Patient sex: M
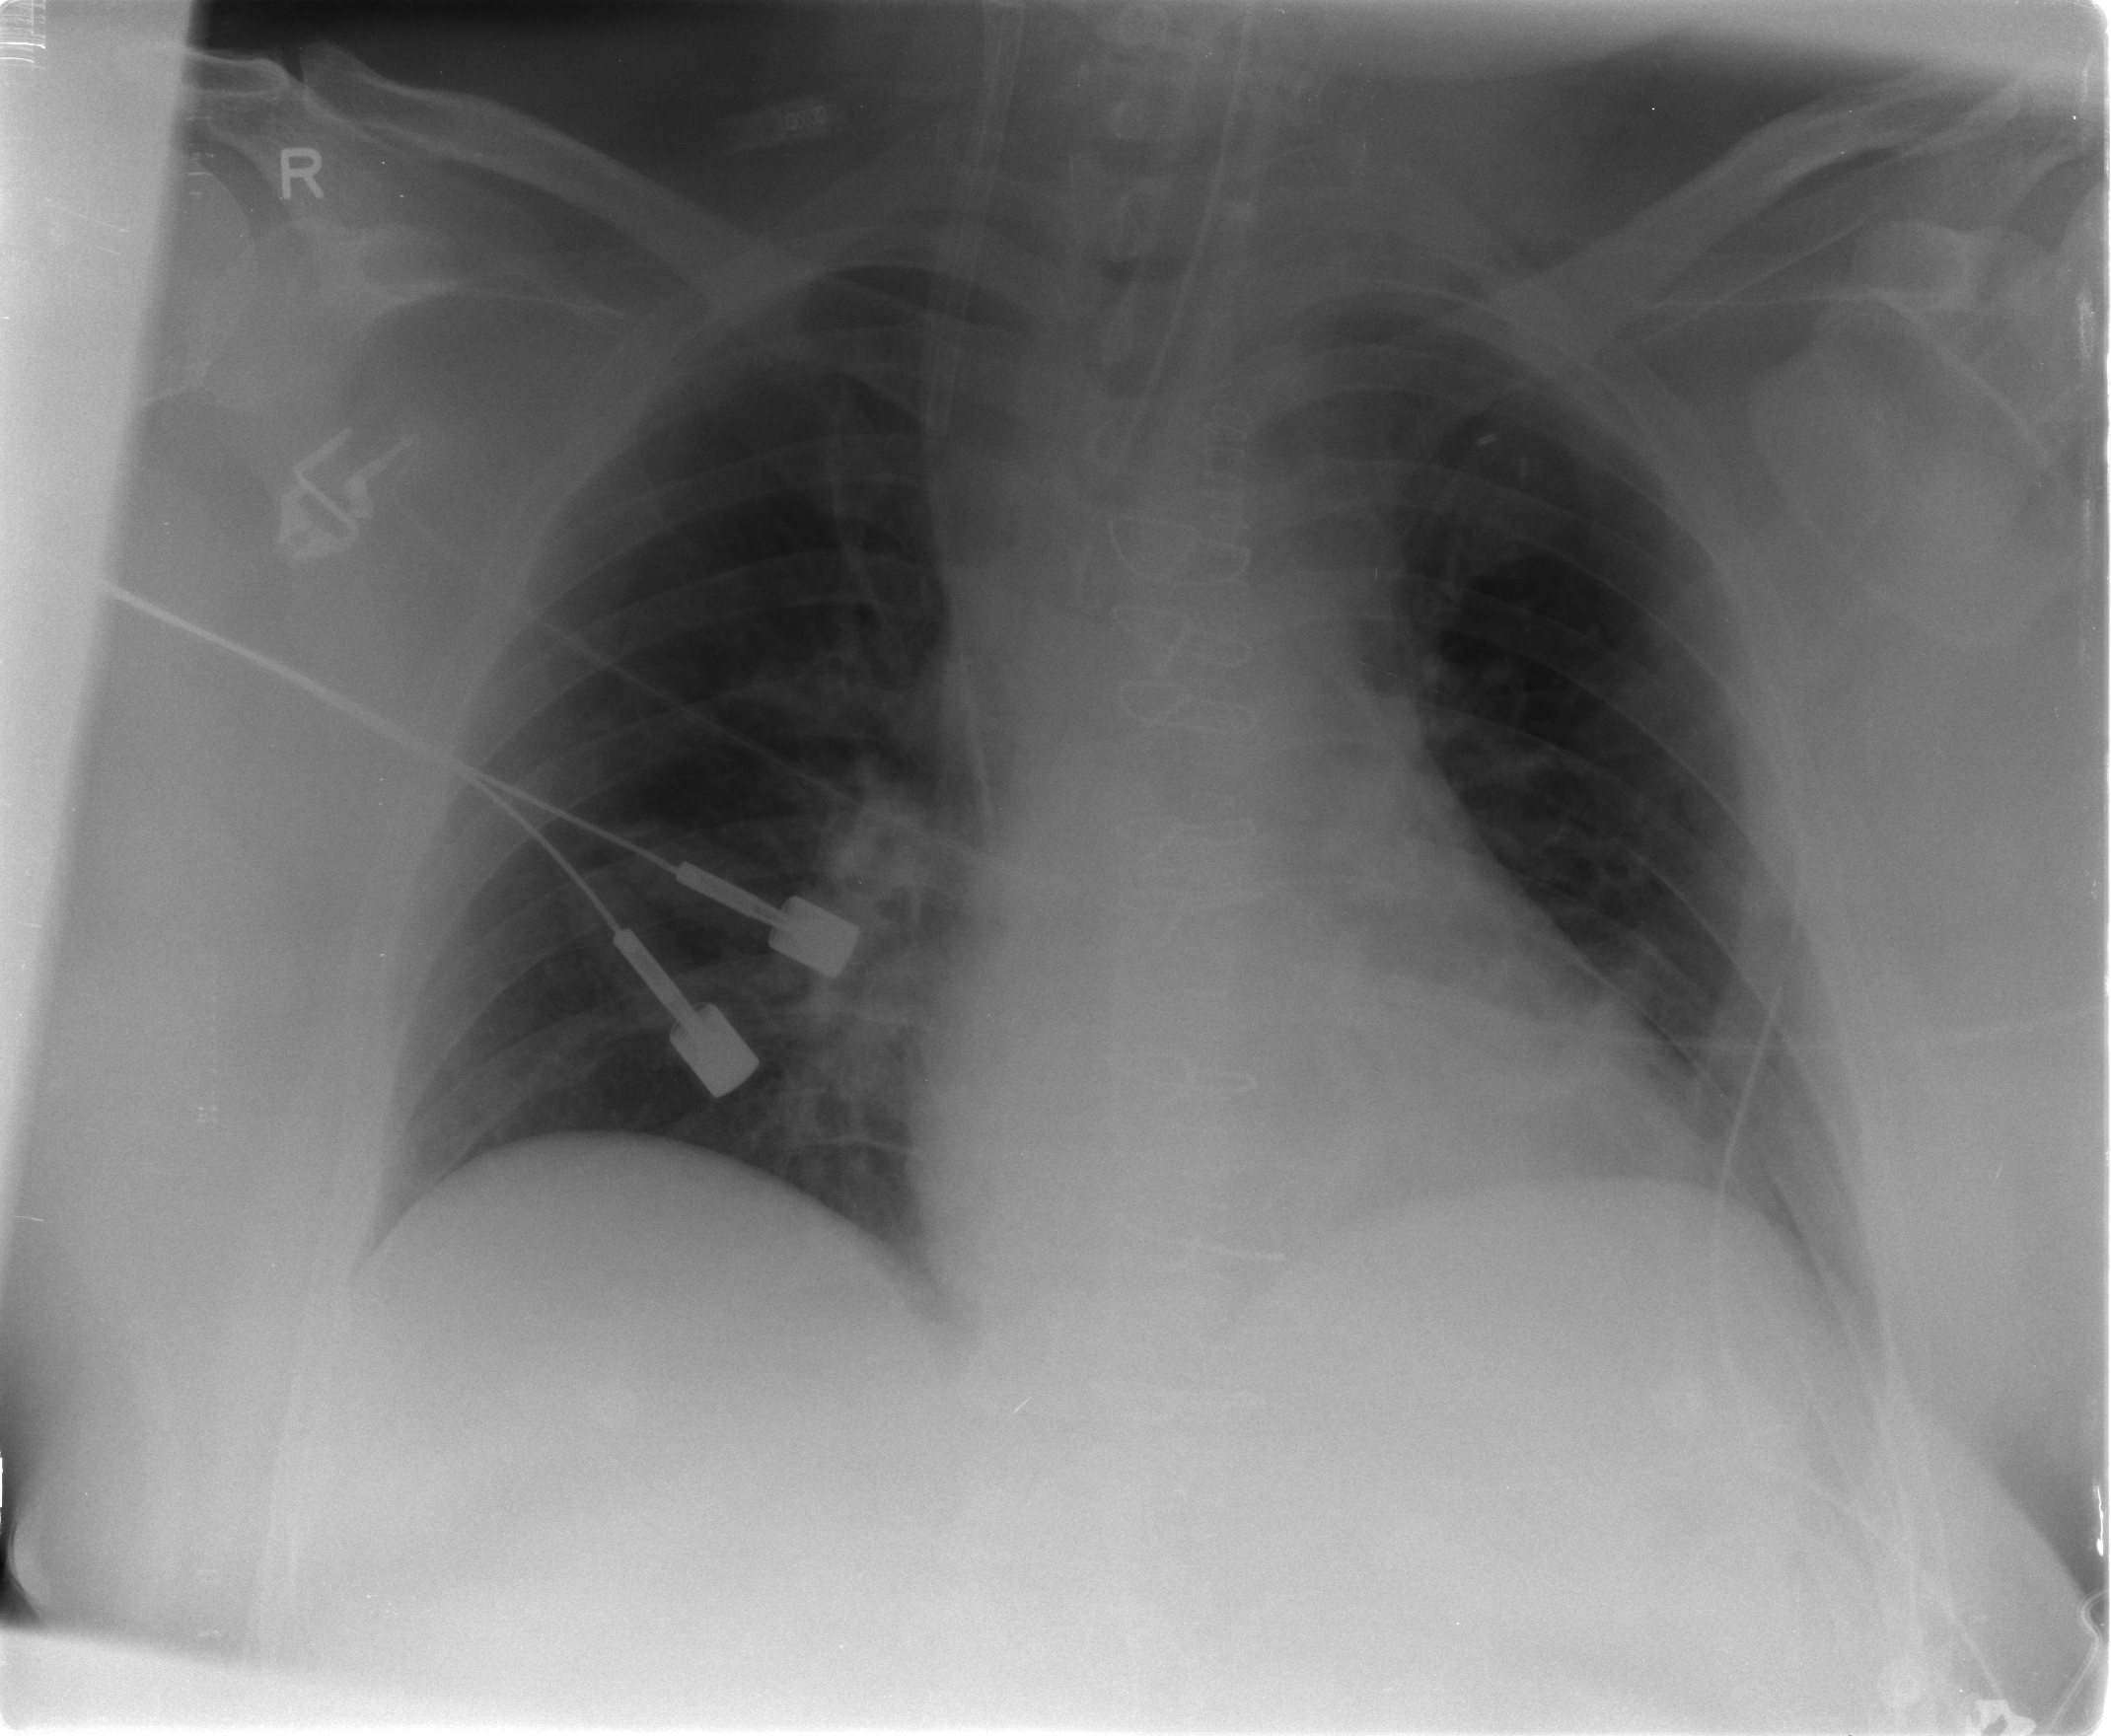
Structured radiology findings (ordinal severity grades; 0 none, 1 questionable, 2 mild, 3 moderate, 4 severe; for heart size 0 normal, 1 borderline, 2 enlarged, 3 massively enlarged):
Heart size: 0
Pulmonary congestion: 2
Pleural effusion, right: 0
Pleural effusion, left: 0
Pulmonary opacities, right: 0
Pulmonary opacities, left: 0
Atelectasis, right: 0
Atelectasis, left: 0